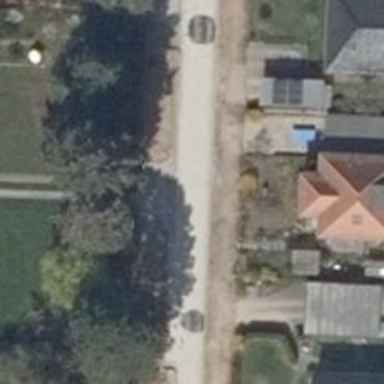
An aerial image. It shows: Driveway.